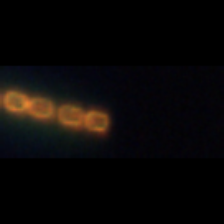
Taxon: Chaetoceros
Group: Diatoms